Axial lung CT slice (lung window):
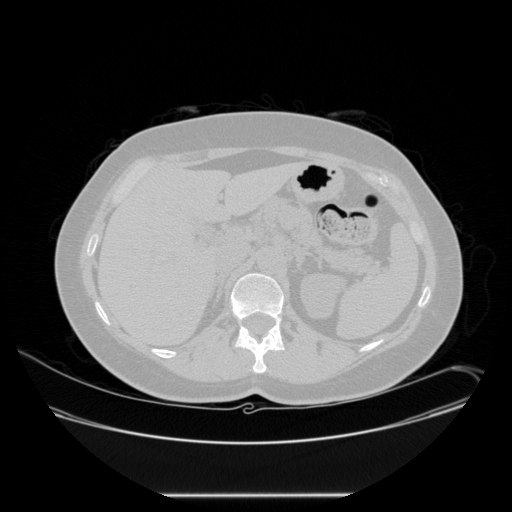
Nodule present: no